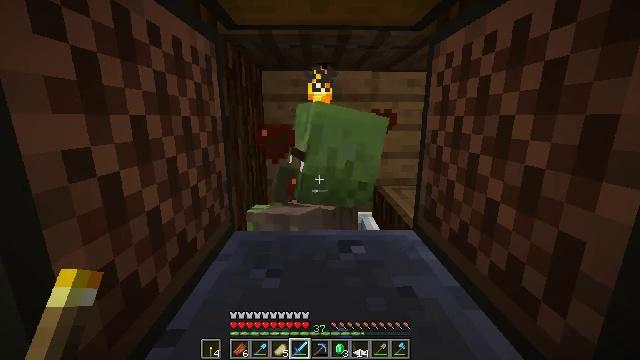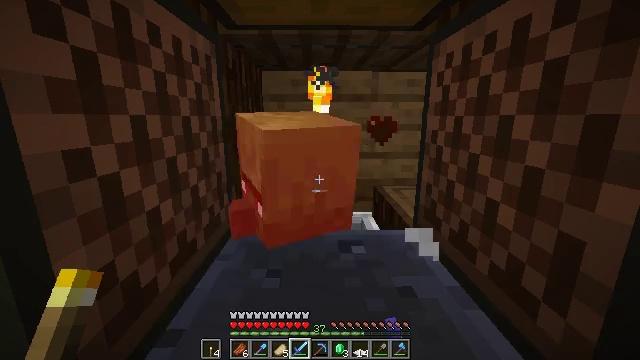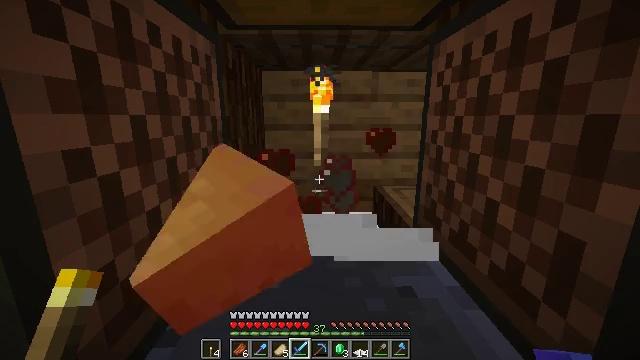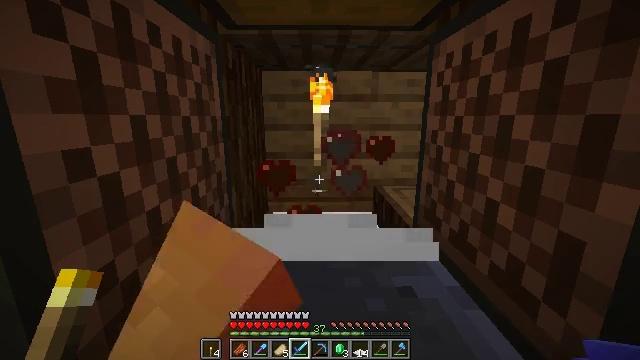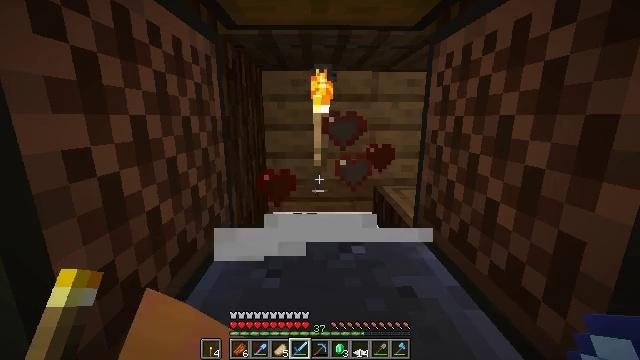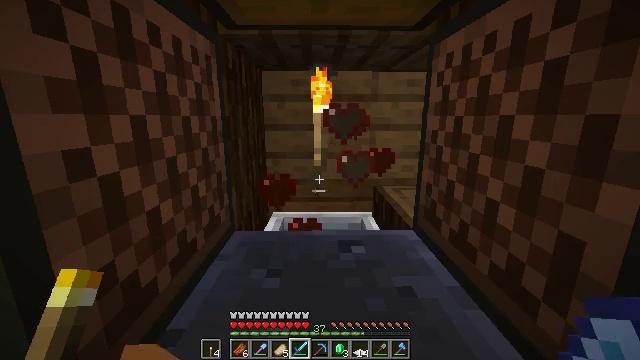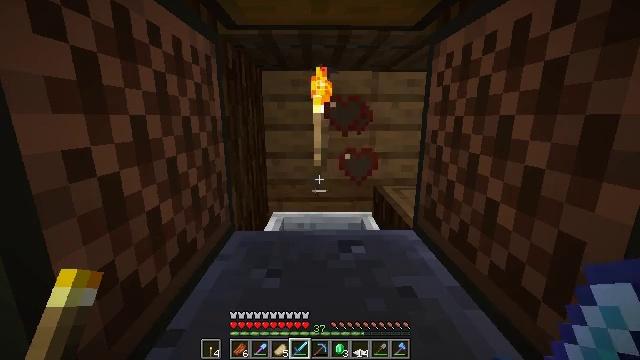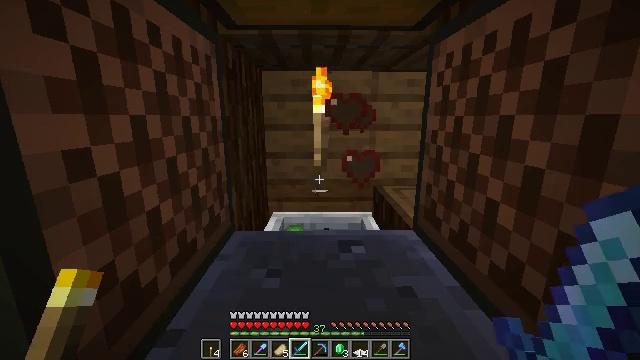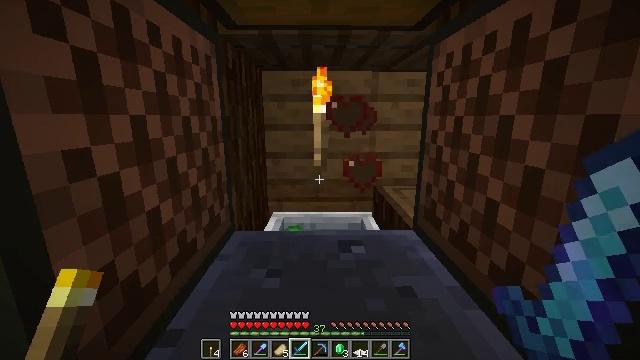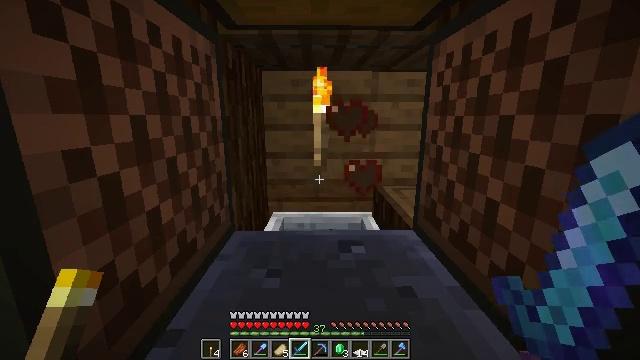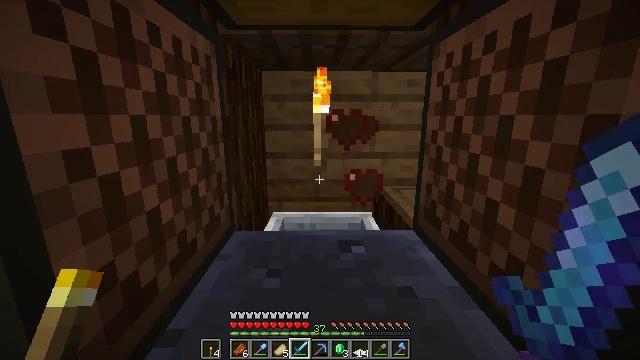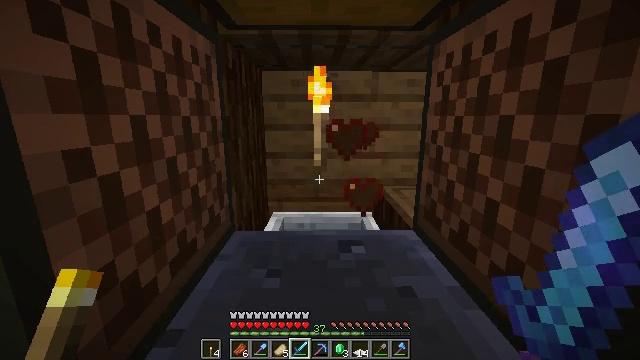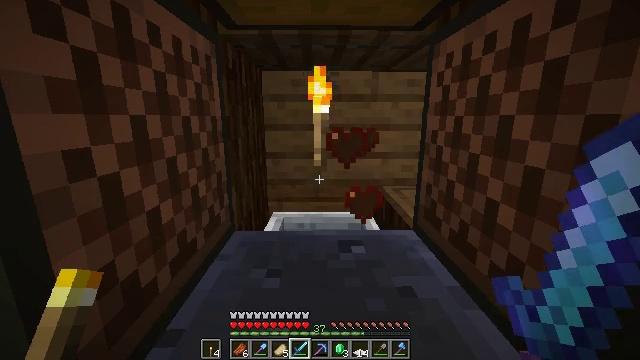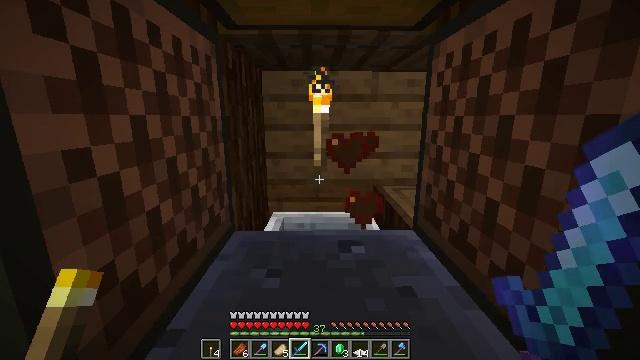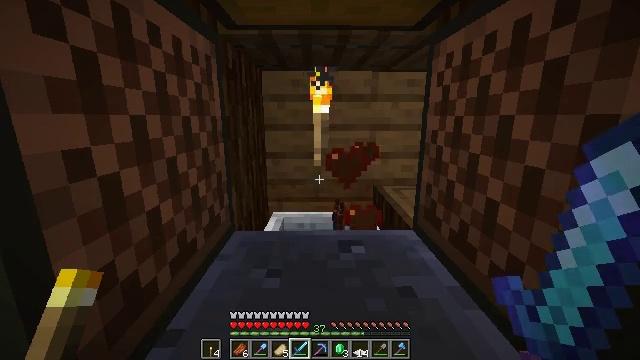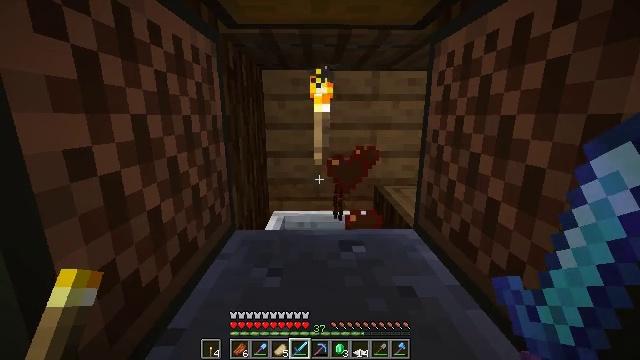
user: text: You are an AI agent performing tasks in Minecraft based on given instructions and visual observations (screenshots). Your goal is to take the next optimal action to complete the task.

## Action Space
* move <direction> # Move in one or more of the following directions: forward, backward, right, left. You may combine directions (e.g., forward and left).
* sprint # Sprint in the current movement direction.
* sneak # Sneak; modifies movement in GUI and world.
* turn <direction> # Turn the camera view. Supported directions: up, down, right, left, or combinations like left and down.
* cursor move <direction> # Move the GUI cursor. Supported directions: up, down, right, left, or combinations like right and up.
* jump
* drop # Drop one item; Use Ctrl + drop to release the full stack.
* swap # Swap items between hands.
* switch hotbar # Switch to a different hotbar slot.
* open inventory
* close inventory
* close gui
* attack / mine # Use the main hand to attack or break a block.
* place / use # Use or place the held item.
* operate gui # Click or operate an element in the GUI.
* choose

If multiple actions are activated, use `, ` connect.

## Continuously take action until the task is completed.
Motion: motion action
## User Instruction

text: Mine the smithing table.
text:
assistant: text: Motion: attack / mine
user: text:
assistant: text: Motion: attack / mine
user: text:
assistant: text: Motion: no_op
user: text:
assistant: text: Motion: no_op
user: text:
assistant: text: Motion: no_op
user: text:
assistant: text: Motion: no_op
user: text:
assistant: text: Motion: no_op
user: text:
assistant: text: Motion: no_op
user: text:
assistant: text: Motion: no_op
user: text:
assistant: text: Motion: no_op
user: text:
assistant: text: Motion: no_op
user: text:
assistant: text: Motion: no_op
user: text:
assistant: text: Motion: no_op
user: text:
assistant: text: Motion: no_op
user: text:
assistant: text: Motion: no_op
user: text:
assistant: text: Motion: no_op
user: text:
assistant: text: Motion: no_op
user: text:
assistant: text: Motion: no_op
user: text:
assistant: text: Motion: turn right and down
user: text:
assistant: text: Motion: turn right and down
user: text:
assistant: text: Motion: turn right and down
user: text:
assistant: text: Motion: turn right and down
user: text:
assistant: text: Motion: turn right and down
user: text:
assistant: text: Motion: turn right and down
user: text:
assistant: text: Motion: turn right and down
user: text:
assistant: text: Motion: turn right
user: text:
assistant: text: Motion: move right
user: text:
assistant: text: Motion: move right, turn left
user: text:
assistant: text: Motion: move right, turn left and up
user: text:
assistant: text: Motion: turn left and up